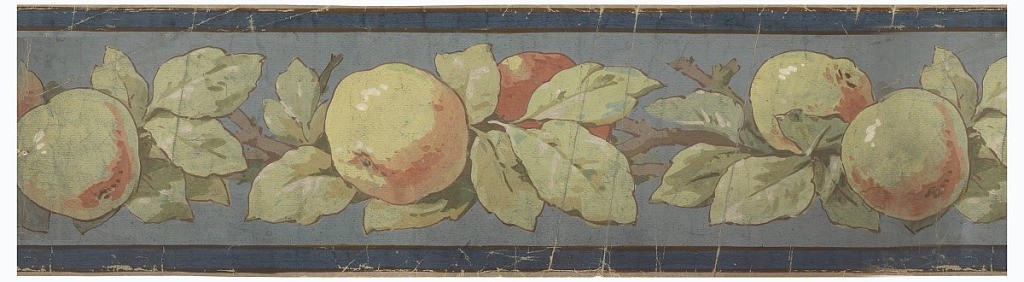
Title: Border
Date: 1900–1920
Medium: Block-printed
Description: On blue ground, between darker blue edge lines, continuous banding of green and pinkish apples, leaves and branches.